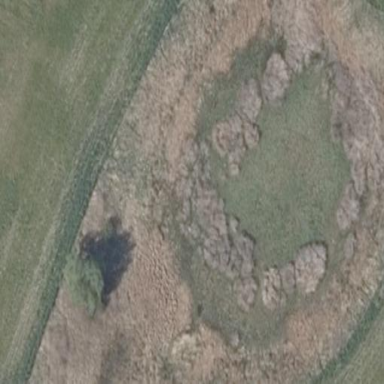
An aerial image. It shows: Wetland area dominated by reedbeds.